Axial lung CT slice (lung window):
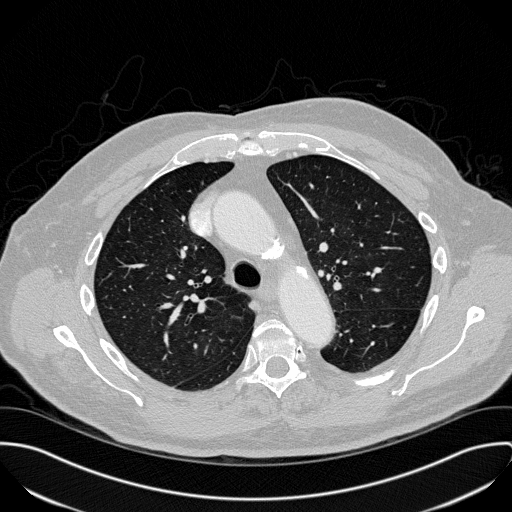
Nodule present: no